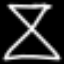
Label: hourglass